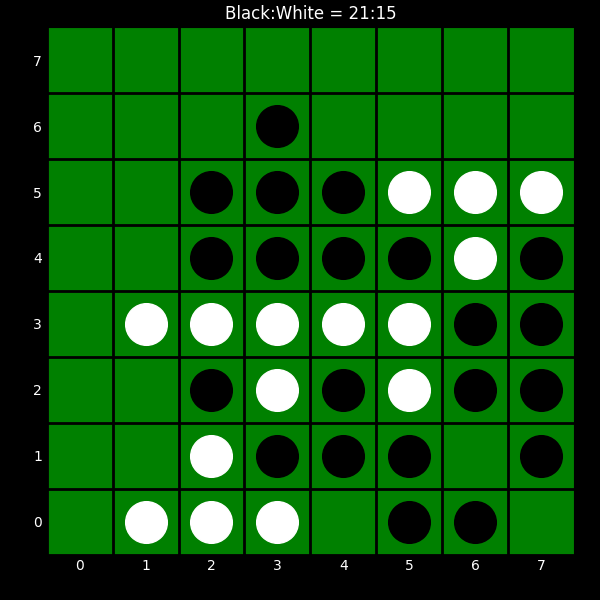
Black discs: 21
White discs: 15